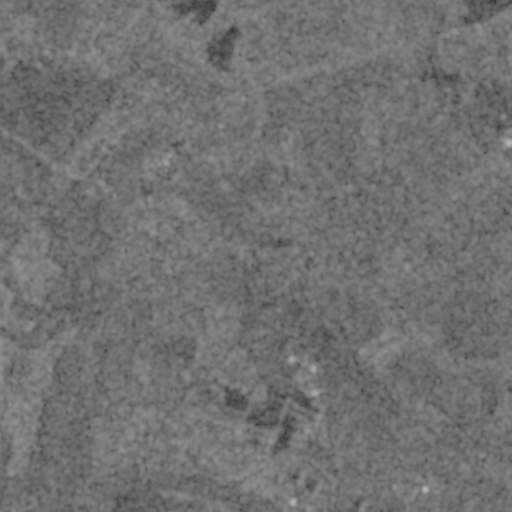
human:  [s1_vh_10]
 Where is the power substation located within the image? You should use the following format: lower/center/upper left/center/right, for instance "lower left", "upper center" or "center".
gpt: The power substation is located in the lower center of the image.
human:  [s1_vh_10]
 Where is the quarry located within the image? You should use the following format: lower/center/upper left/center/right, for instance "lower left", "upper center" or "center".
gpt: The quarry is located in the lower center of the image.
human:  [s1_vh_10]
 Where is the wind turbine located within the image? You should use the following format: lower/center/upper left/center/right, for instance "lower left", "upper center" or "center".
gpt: The wind turbine is located in the lower left of the image.
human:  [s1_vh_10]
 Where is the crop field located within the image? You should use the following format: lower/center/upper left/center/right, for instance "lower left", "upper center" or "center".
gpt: There is no crop field in the image.

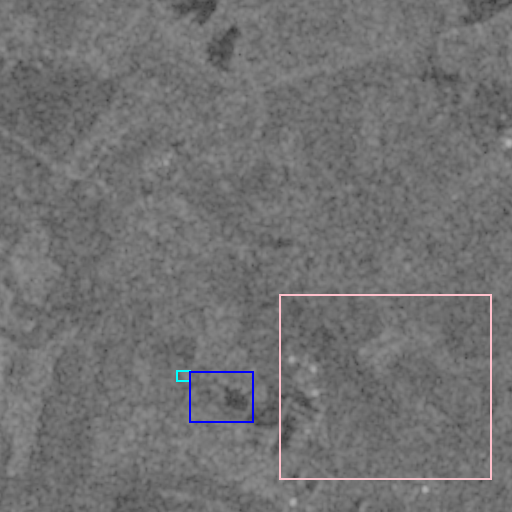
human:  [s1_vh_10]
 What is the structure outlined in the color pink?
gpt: The structure outlined in pink is a crop field.
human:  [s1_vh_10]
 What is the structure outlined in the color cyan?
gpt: The structure outlined in cyan is a power substation.
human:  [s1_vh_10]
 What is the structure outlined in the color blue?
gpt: The structure outlined in blue is a quarry.
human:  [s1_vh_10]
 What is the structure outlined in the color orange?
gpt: There is no orange outline.